Interaction volume radius: 10 \u00c5
Interaction volume height: 15 \u00c5
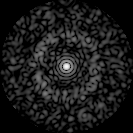
Disorder parameter: 0.8443